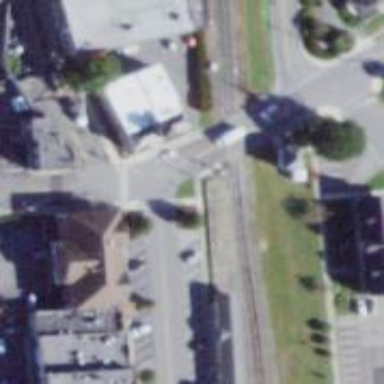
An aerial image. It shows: Railway crossing.